【题型】选择题　【知识点】函数　【难度】easy
已知函数$y=\log_a(x+c)$($a,c$为常数，其中$a>0,a\neq1$)的图象如图，则下列结论成立的是（ ）

\noindent A. $a>1,c>1$ \quad B. $a>1,0<c<1$

\noindent C. $0<a<1,c>1$ \quad D. $0<a<1,0<c<1$
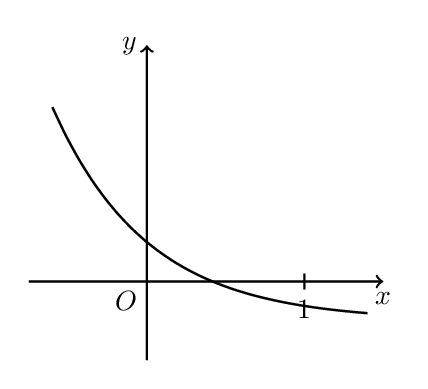
【解答】
\noindent \textbf{【答案】D}

\noindent \textbf{【解析】}由该函数的图象通过第一、二、四象限知该函数为减函数，所以$0<a<1$；

\noindent 因为图象与$y$轴的交点在$y$轴上方，所以$y=\log_a(0+c)>0=\log_a 1$，所以$0<c<1$.故选：D